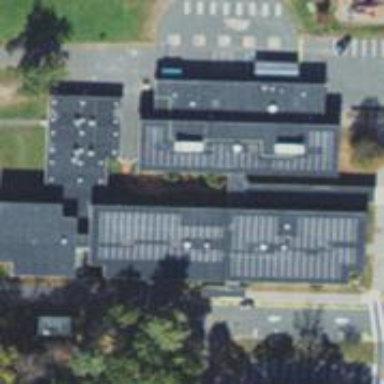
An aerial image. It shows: School building.